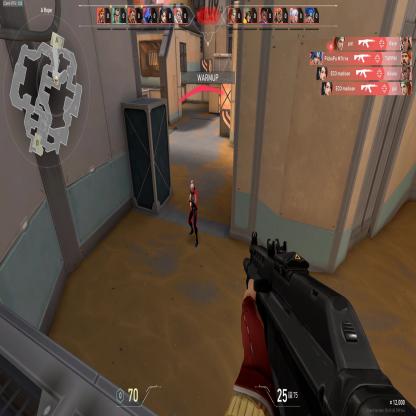
Label: enemy